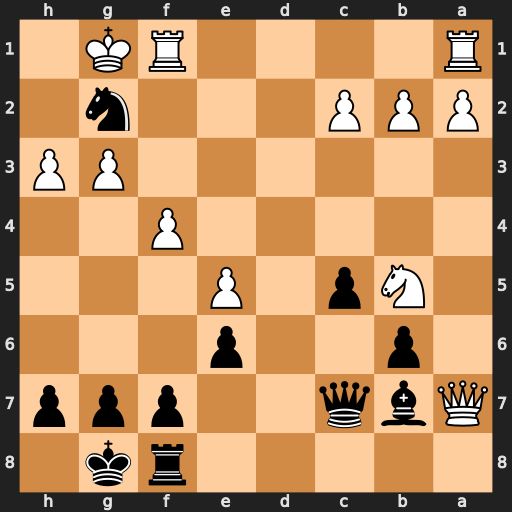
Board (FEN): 5rk1/Qbq2ppp/1p2p3/1Np1P3/5P2/6PP/PPP3n1/R4RK1
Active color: b
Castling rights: -
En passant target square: -
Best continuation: Qc6 Nd6 Ba8